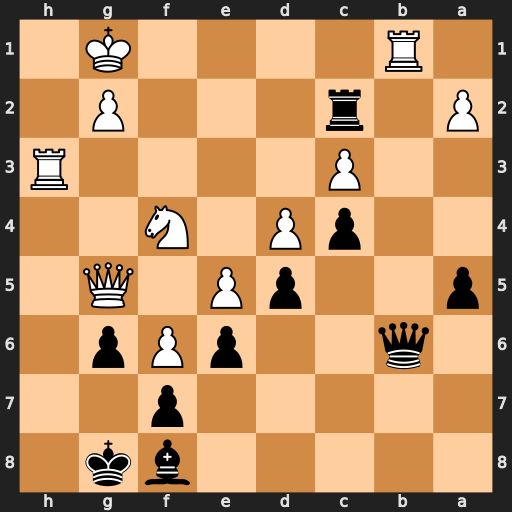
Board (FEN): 5bk1/5p2/1q2pPp1/p2pP1Q1/2pP1N2/2P4R/P1r3P1/1R4K1
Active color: b
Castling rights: -
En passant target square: -
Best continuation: Qxb1+ Kh2 Rc1